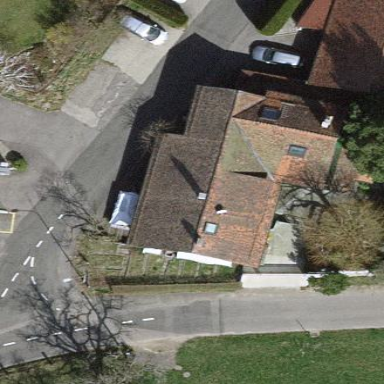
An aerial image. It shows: Simple and straightforward house.